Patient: sex M, age 57
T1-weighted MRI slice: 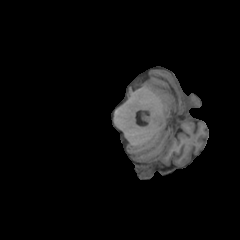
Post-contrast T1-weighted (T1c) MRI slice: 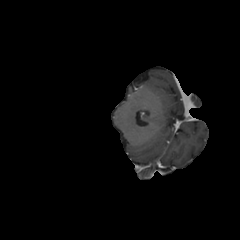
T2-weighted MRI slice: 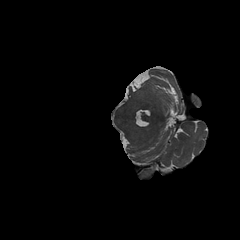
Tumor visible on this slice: no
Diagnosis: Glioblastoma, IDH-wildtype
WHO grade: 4